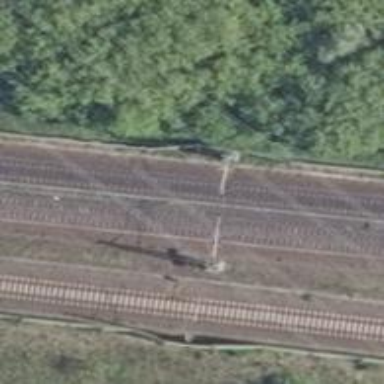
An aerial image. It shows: Railway milestone with catenary mast.